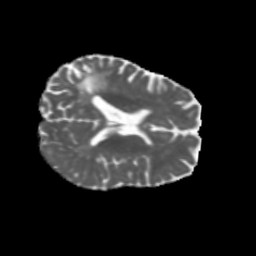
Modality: MD
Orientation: axial
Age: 42
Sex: female
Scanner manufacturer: siemens
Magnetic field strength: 3 T
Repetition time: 5.47 s
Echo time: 0.0854 s